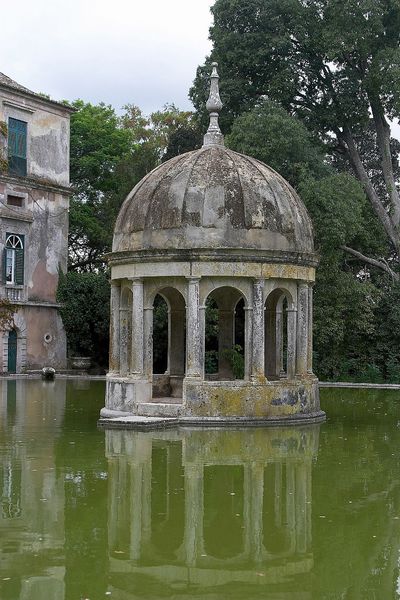
Titel: Villa (Quinta) das Torres bei Setúbal
Standort: Setúbal, Villa das Torres (EU - P)
Schlagwörter: baum, blau, himmel, schatten, wasser, wolken, bäume, gelb, grün, see, teich, braun, fenster, grau, hell, hintergrund, licht, säule, säulen, tür, dach, gebäude, haus, park, schloss, architektur, spitze, stein, spiegel, spiegelung, insel, wald, fensterläden, rund, turm, balkon, bogen, italien, mauer, rundbogen, kuppel, steg, treppe, stufe, tor, reflexion, foto, fotografie, bögen, eingang, fensterladen, ruine, palast, diesig, algen, beton, moos, photo, tümpel, graben, ballustrade, tempel, pavillon, reflex, burggraben, palais, rondell, italienisch, hausmauer, wiß, rotonda, umgeben, se, veralgt, schloßpark,burgggraben,italien, renaisance